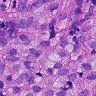
Metastatic tissue present: yes